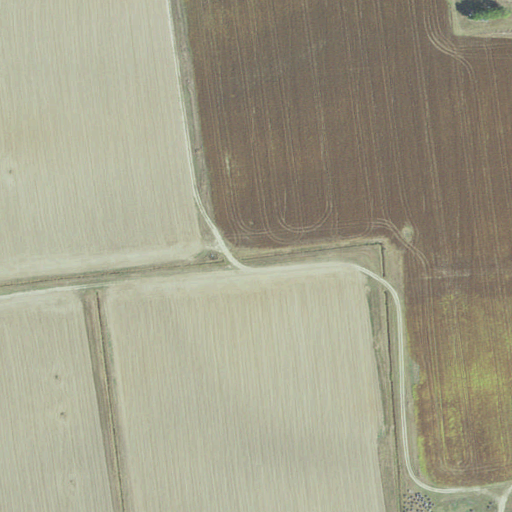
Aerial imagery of cape in Virginia named Indiantown Neck containing cultivated crops, low intensity development, and medium intensity development